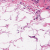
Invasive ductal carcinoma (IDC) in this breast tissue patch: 0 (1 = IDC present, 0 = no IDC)